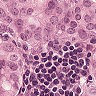
Metastatic tissue present: yes